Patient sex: M
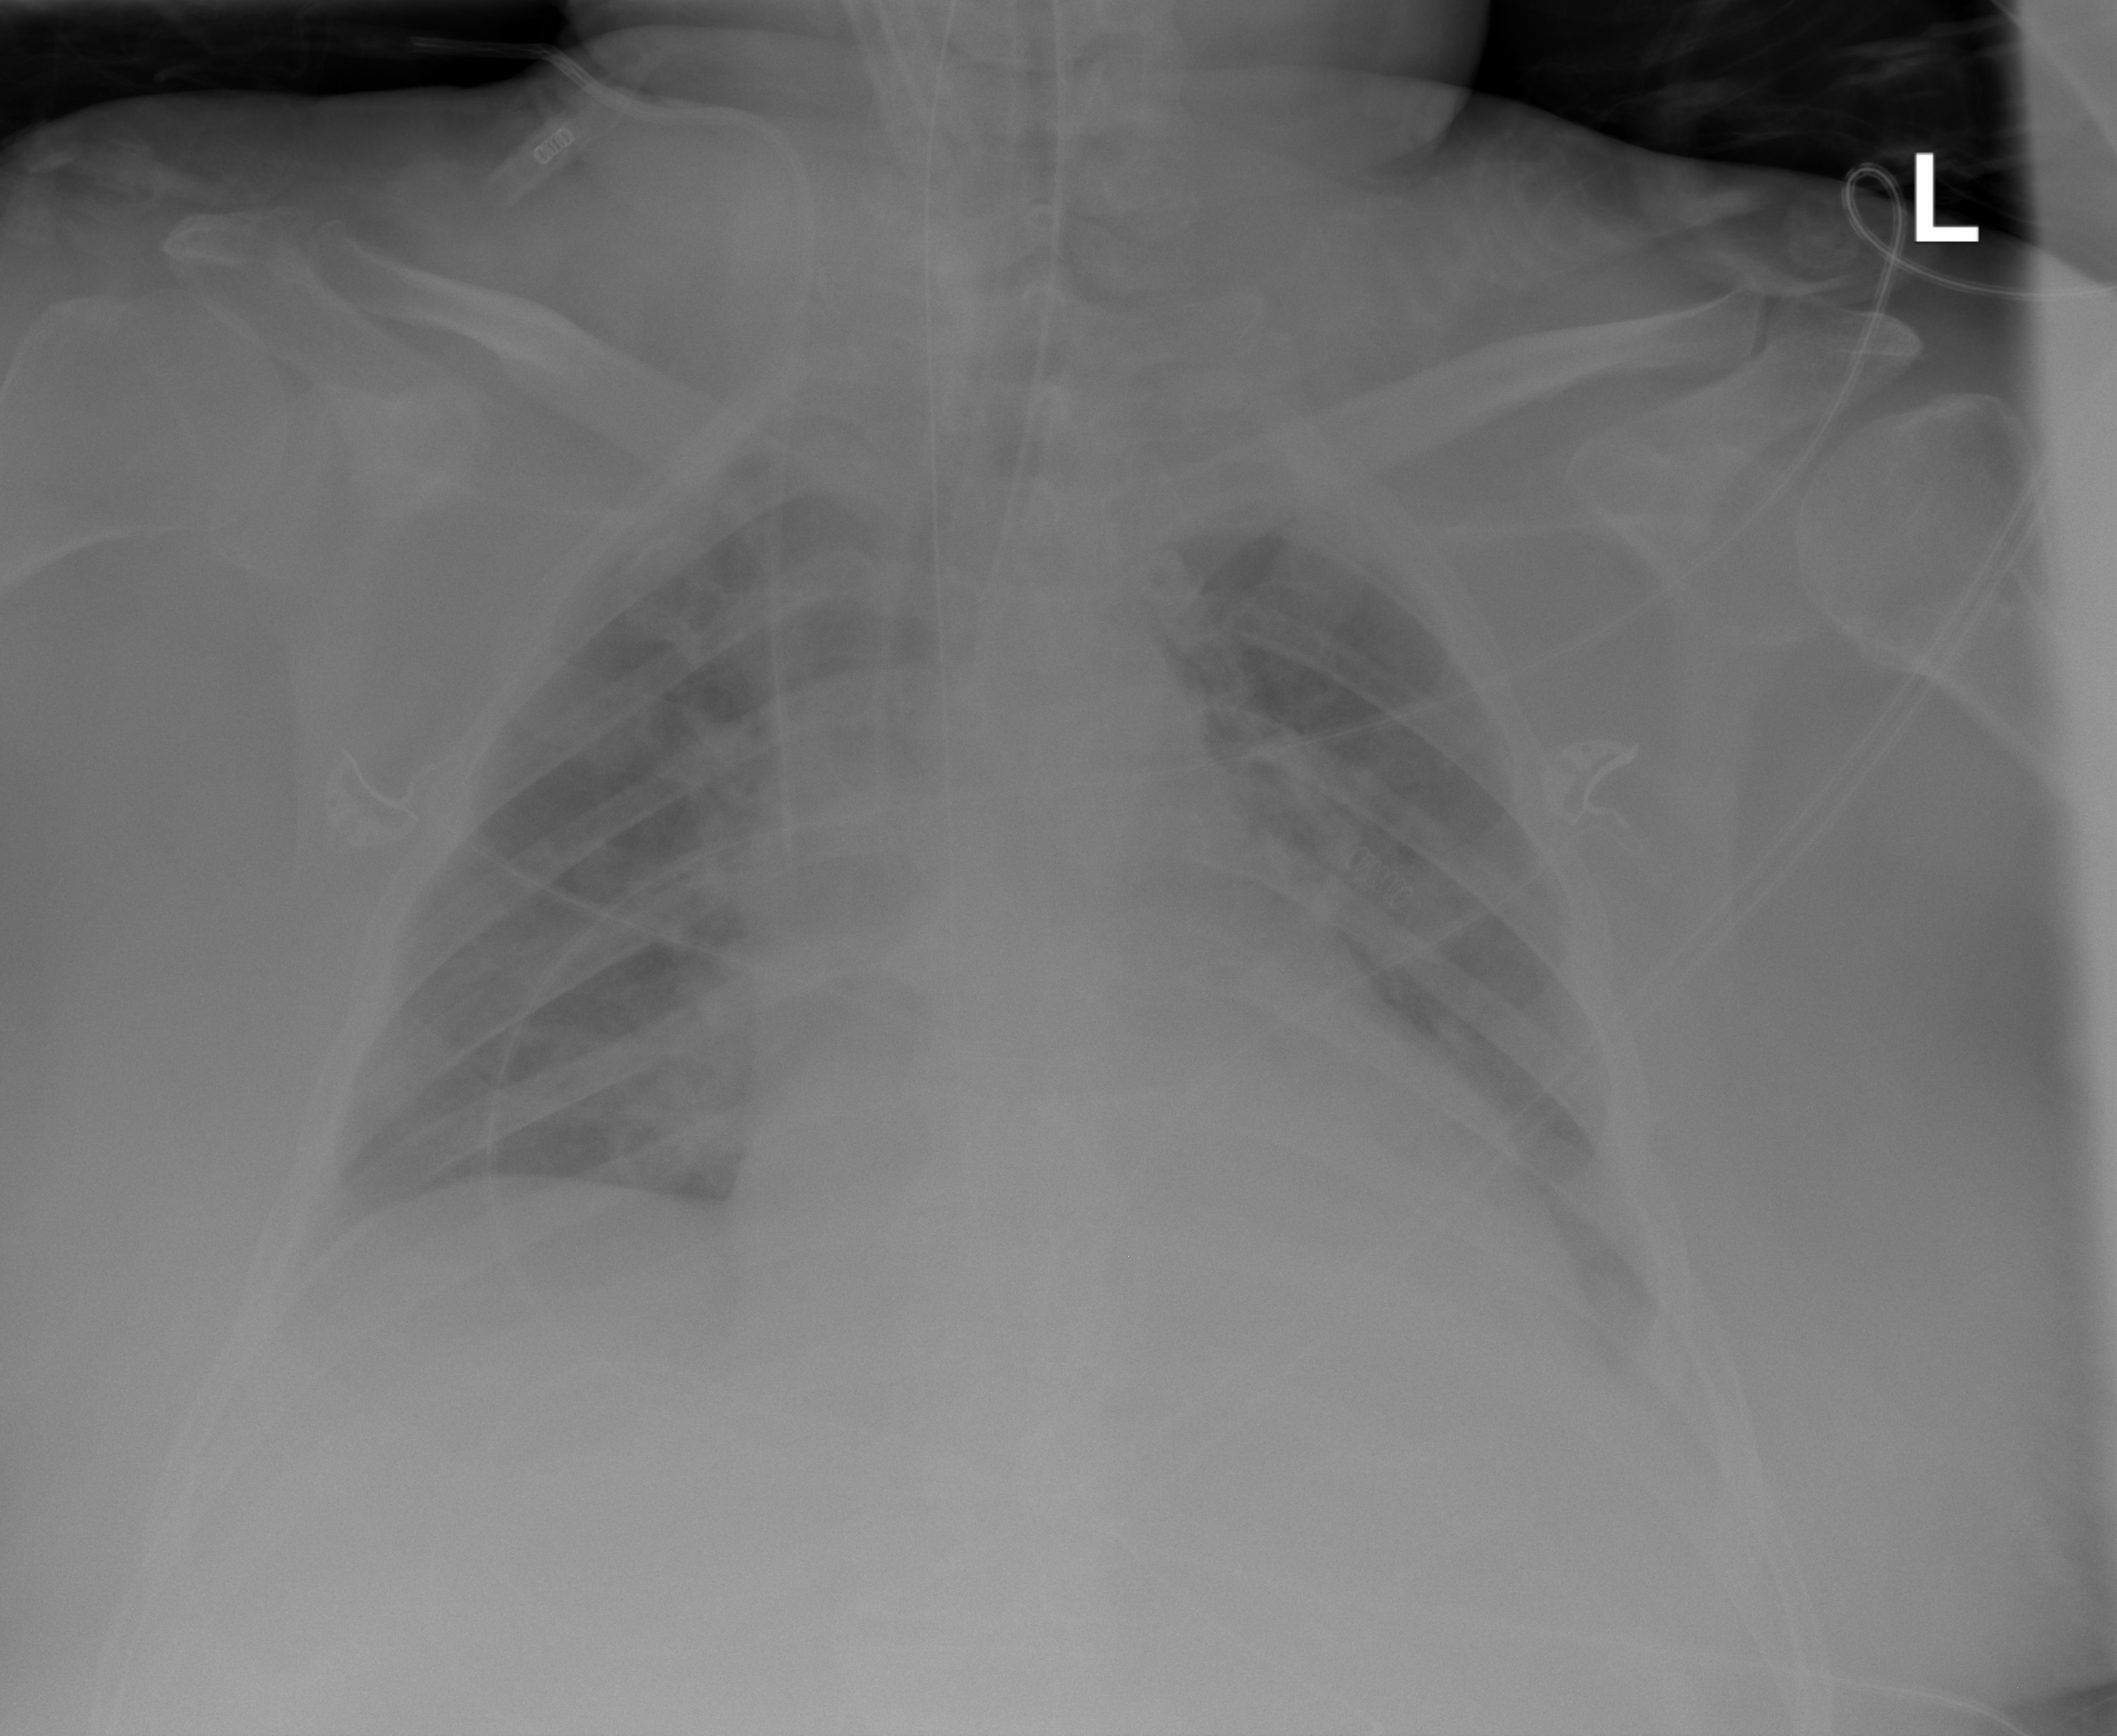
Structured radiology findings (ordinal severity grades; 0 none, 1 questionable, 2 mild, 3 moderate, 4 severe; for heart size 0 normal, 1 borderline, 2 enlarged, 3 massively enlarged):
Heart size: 2
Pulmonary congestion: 2
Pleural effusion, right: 0
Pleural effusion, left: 2
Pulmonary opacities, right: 2
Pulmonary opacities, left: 2
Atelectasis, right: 2
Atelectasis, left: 2